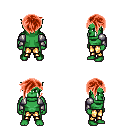
a pixel art fantasy rpg character, male body template, orc, green skin, steel arm armor, gold greaves, red pixie cut hairstyle, four views (front, back, left, right), 2x2 character sprite sheet, small pixel art, hard edges, no anti-aliasing